Interaction volume radius: 10 \u00c5
Interaction volume height: 50 \u00c5
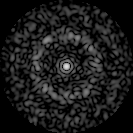
Disorder parameter: 0.8439